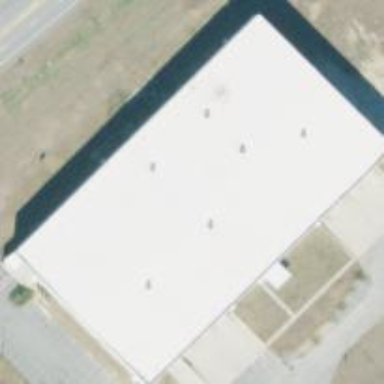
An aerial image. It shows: Warehouse.